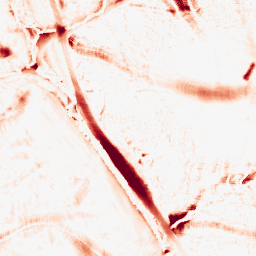
Category: morphological
Decomposition family: morphological_ellipse
Decomposition parameters: operation: opening
width: 30
height: 30
Upsampling method: quartic
Upsampling parameters: scale: 4
Upsampling scale: 4